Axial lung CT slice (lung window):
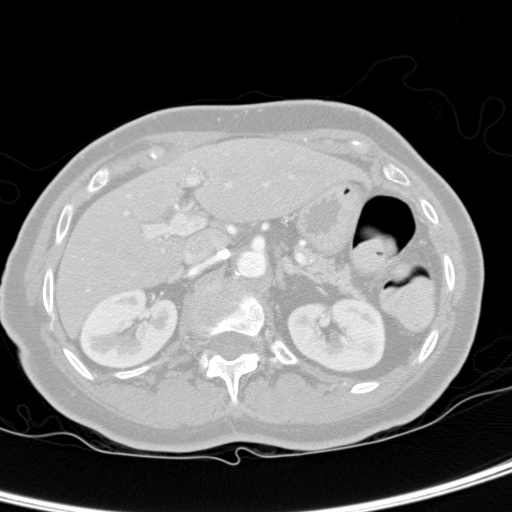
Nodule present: no